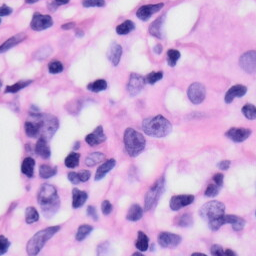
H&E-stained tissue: Skin